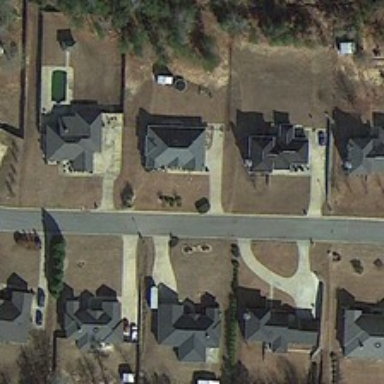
Two rows of gray black buildings and some green trees are in two sides of a road in a medium residential area .